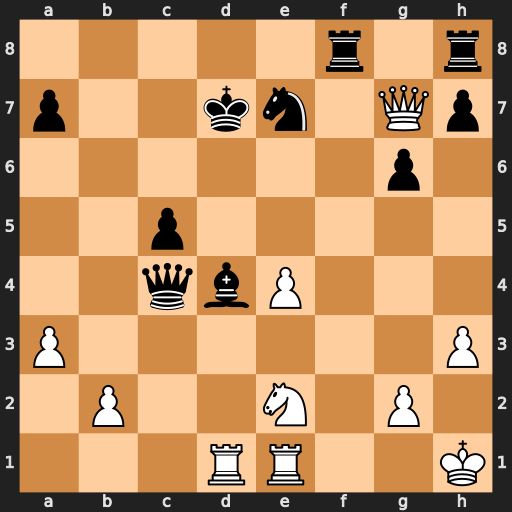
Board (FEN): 5r1r/p2kn1Qp/6p1/2p5/2qbP3/P6P/1P2N1P1/3RR2K
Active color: w
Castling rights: -
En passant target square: -
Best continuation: Nxd4 cxd4 Rxd4+ Qxd4 Qxd4+